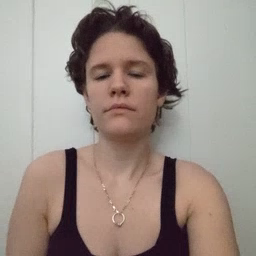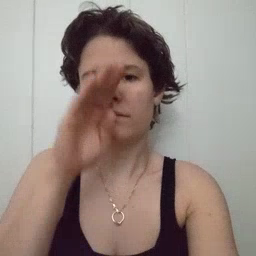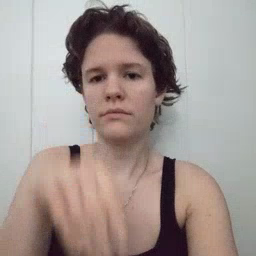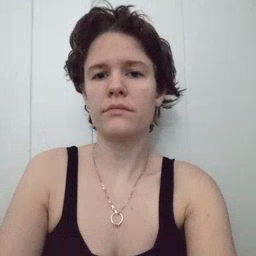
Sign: elephant